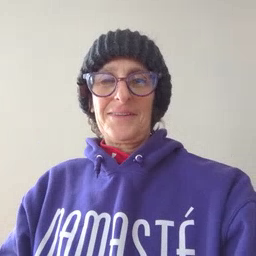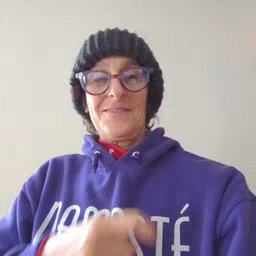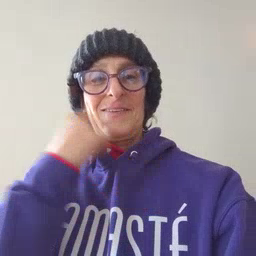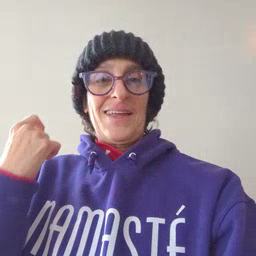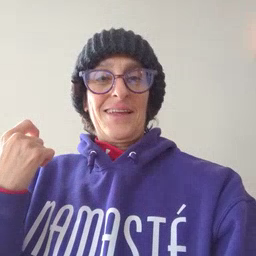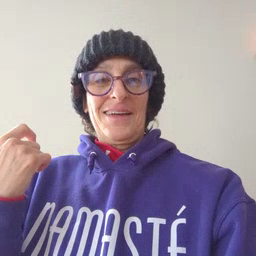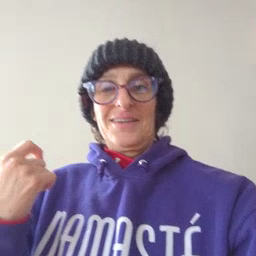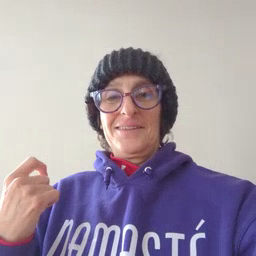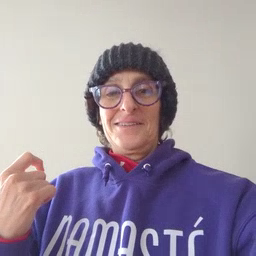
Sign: dry